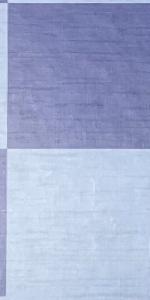
Label: Empty